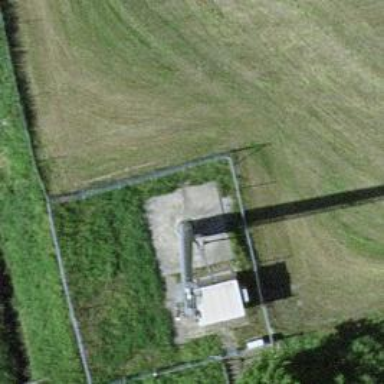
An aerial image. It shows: Mast tower used for communication.